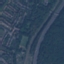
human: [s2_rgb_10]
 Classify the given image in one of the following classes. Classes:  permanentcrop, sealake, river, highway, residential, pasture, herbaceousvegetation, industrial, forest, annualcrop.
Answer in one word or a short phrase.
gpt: Highway